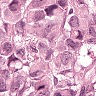
Metastatic tissue present: yes